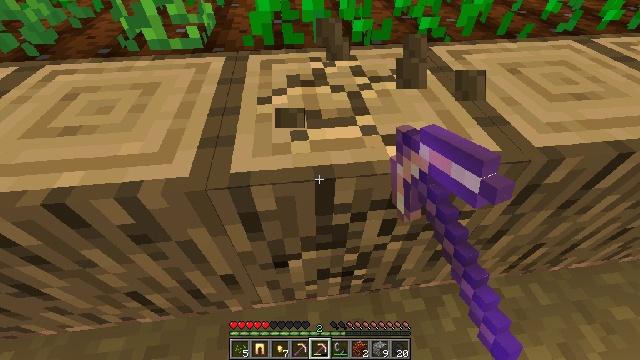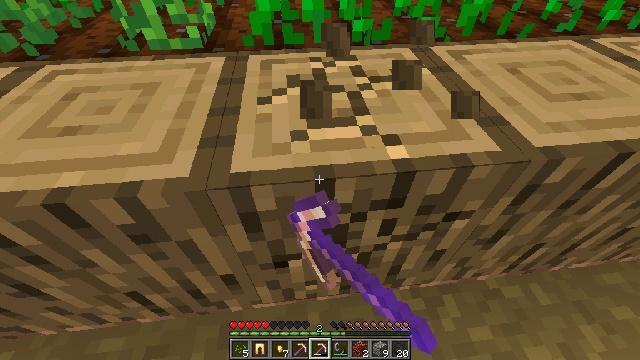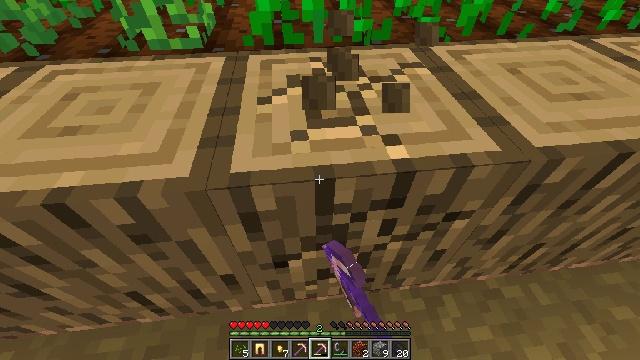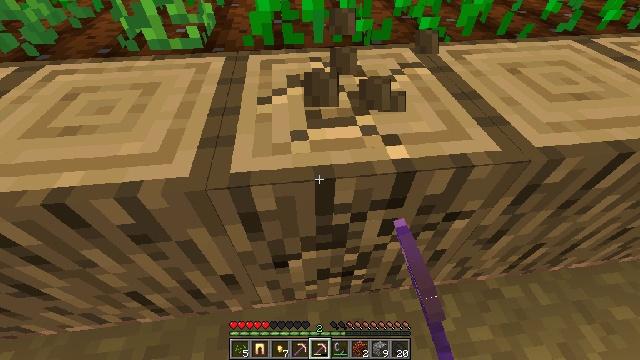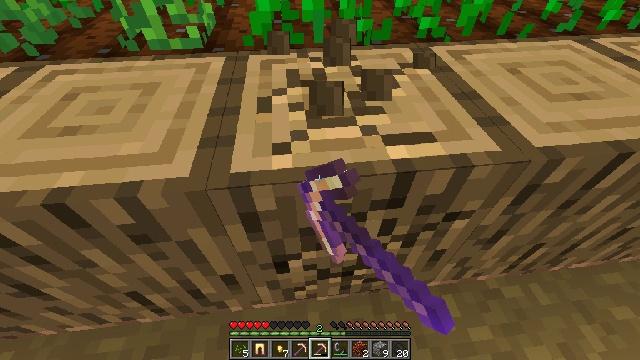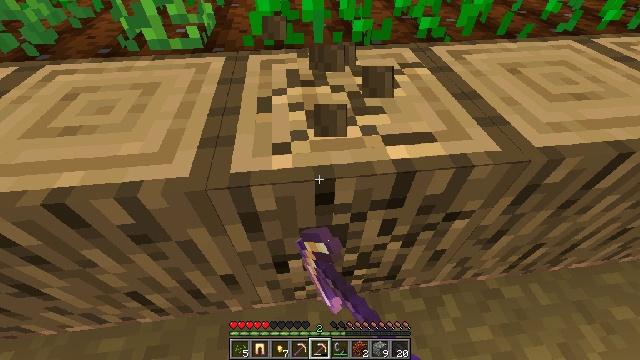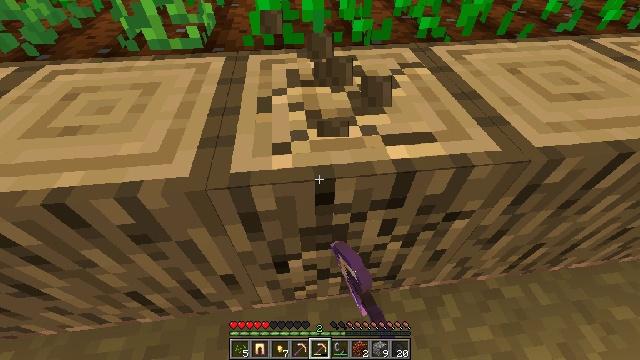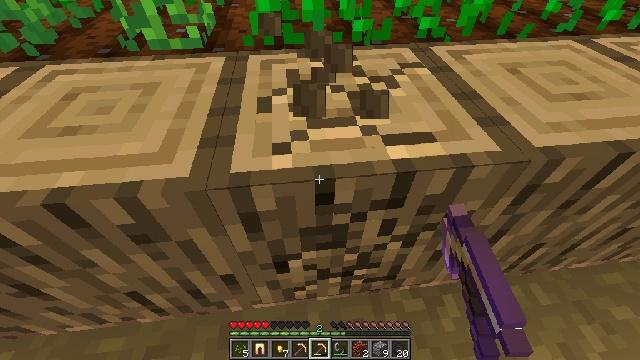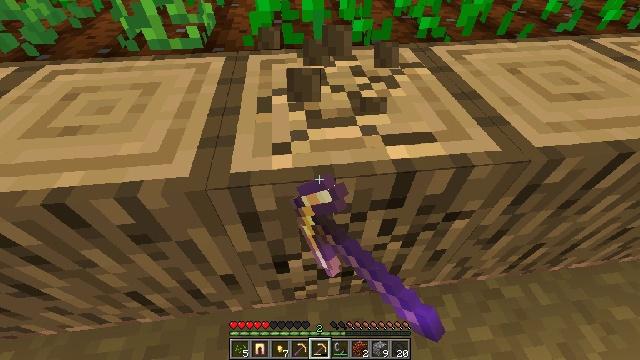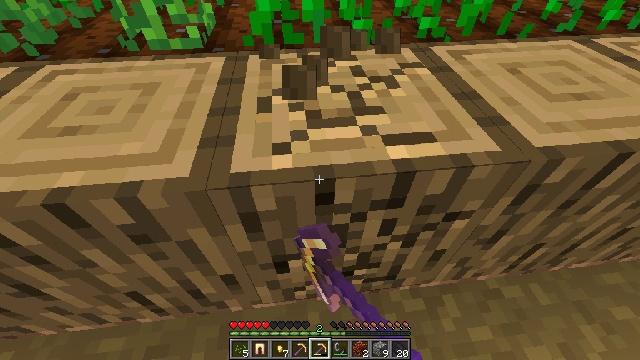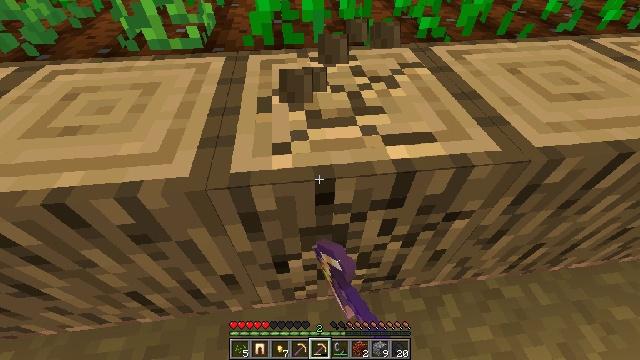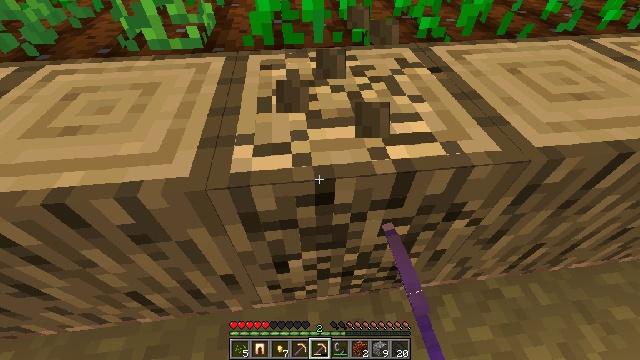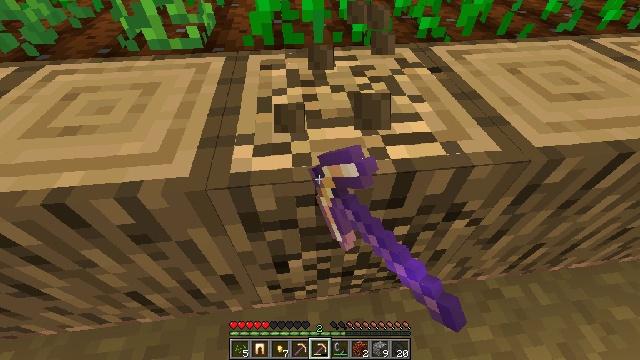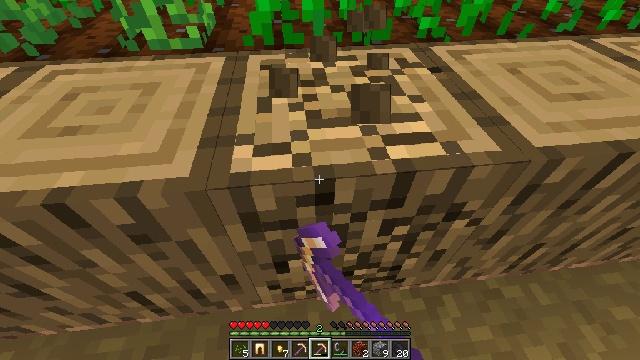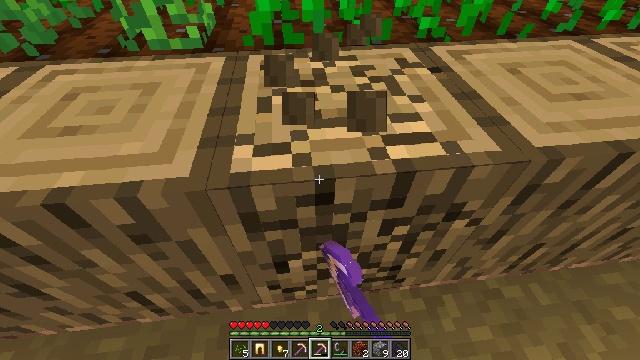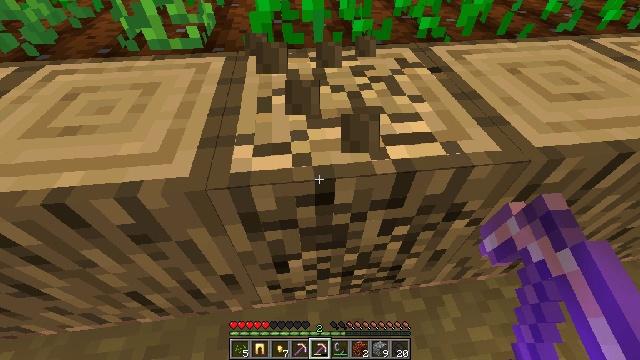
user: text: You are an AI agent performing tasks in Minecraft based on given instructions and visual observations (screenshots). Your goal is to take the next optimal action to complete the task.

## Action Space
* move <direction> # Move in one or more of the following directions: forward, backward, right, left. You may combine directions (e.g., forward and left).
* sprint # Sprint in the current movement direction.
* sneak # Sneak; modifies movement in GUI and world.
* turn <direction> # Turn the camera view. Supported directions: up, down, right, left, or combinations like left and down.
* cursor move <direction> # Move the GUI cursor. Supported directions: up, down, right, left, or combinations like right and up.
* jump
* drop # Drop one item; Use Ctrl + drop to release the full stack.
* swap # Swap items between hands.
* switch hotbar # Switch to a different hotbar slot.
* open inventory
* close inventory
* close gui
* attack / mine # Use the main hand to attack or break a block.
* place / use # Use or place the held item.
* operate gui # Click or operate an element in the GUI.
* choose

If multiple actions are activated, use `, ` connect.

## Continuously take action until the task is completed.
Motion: motion action
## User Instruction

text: Gather oak logs from trees.
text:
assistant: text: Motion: attack / mine
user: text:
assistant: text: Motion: attack / mine
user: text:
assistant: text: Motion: attack / mine
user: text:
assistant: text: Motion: attack / mine
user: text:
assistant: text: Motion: attack / mine
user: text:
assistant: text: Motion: attack / mine
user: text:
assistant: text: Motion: attack / mine
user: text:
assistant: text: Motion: attack / mine
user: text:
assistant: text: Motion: attack / mine
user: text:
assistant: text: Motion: attack / mine
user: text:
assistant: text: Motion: attack / mine
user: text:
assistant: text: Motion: attack / mine
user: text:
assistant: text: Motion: attack / mine
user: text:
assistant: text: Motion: attack / mine
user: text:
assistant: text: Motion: attack / mine
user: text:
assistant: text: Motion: attack / mine
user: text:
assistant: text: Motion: attack / mine
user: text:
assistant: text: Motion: attack / mine
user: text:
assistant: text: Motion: attack / mine
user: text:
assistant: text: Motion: attack / mine
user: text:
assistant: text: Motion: attack / mine
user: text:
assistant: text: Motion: attack / mine
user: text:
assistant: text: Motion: attack / mine
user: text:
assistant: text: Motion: move forward, attack / mine
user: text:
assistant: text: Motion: move forward, attack / mine
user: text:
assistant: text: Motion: move forward, attack / mine
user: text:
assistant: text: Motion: move forward, turn left and down, attack / mine
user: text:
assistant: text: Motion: turn left and down, attack / mine
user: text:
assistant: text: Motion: turn left and down, attack / mine
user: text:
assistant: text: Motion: turn left and down, attack / mine